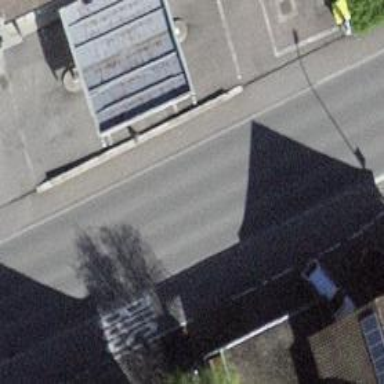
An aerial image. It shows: Public transport stop position.